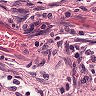
Metastatic tissue present: no